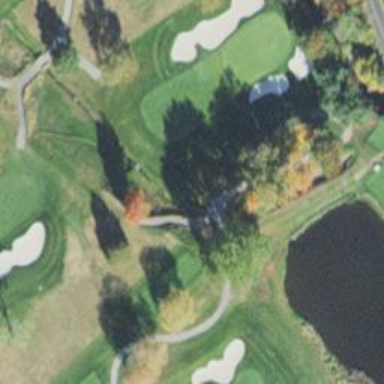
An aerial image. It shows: Path for both roads and golfers.